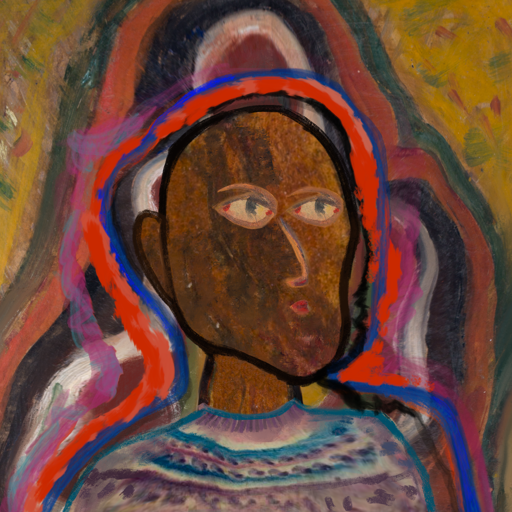
Background: AfterRaid, Head And Neck Side: Mosgoul, Face Side: GypsyMother, Bust: HillGirl, Hair Side: Experience, Head Accessory: Blank, Second Necklace: Blank, Necklace: Blank, Baby: Blank